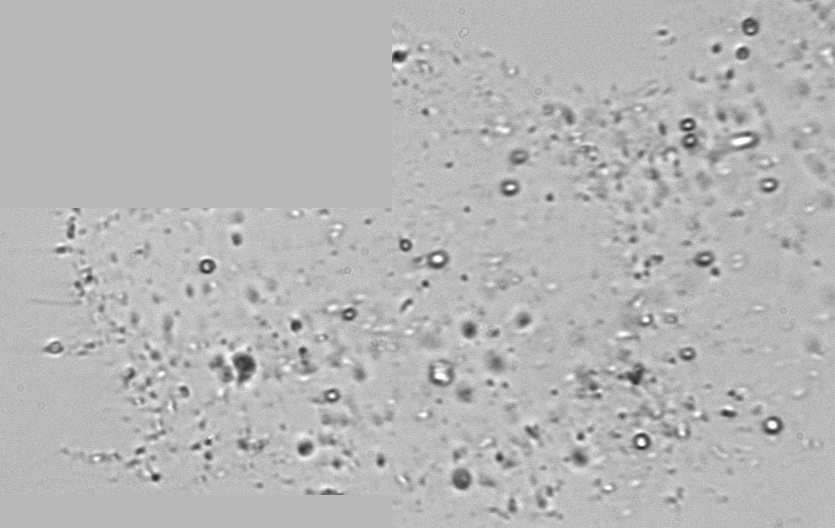
Label: Phaeocystis